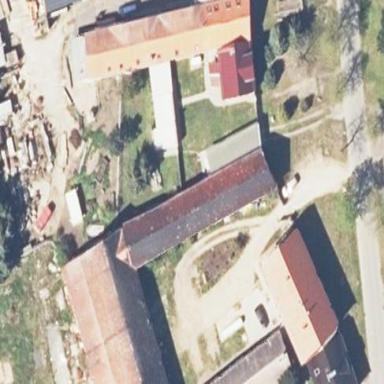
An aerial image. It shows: Farm auxiliary building.